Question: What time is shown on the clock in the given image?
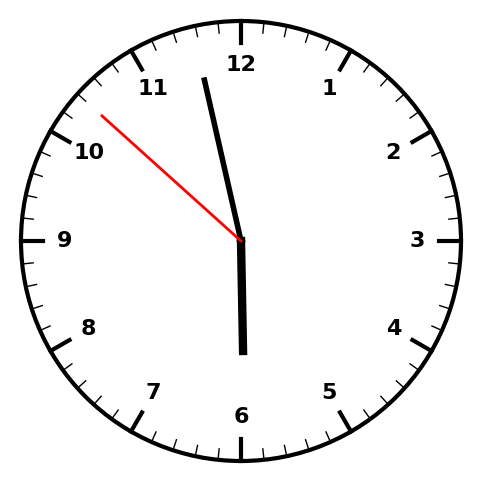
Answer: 05:57:52